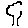
Label: tree